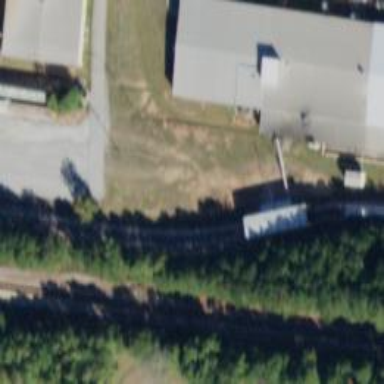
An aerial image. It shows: Railway spur service.